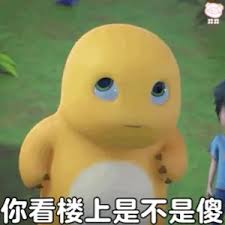
Label: nailong